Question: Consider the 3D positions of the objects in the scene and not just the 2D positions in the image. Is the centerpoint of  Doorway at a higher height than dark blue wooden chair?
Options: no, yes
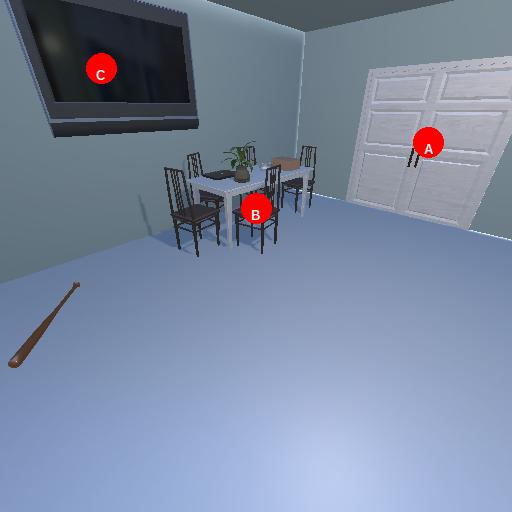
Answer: no